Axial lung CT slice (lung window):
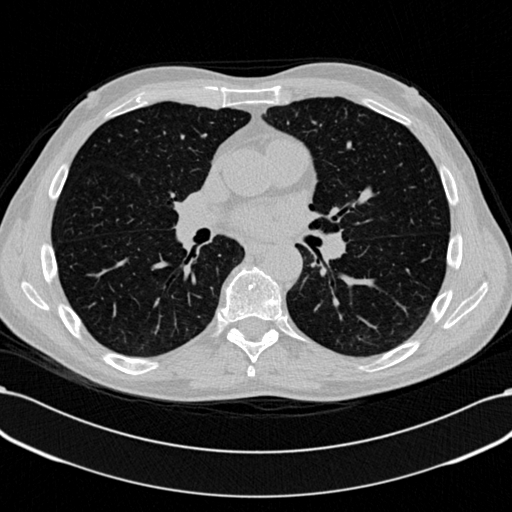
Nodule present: no